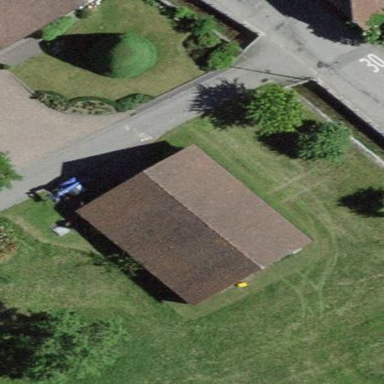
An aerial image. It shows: Barn.